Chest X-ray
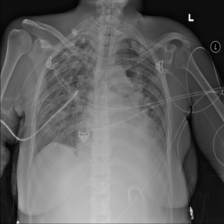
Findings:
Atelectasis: negative
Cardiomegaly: negative
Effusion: negative
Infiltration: positive
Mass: negative
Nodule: negative
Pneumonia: negative
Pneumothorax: negative
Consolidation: positive
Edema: negative
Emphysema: negative
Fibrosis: negative
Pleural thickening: negative
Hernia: negative